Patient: sex M, age 75
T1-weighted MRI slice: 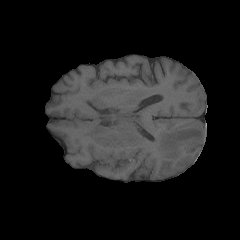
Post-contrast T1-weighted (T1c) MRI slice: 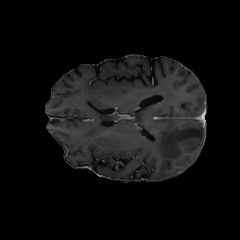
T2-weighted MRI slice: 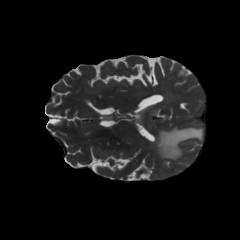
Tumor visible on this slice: yes
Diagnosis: Glioblastoma, IDH-wildtype
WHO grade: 4